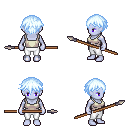
a pixel art fantasy rpg character, female body template, dark elf, purple skin, white pirate shirt, white pants, white cyan short bangs hairstyle, spear, four views (front, back, left, right), 2x2 character sprite sheet, small pixel art, hard edges, no anti-aliasing